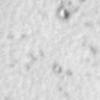
Label: no_change